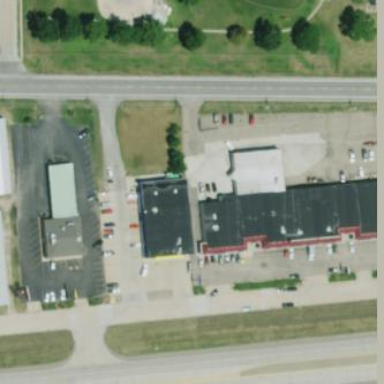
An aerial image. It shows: Commercial building.